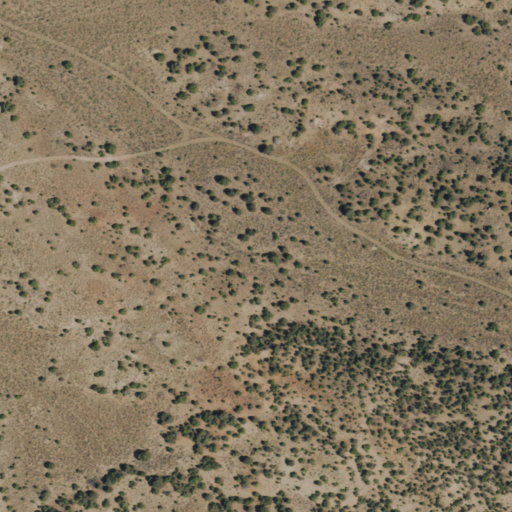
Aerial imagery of valley in Nevada named Crow Canyon containing shrub, evergreen forest, and grassland